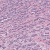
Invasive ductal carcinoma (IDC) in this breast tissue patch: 1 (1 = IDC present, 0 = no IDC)